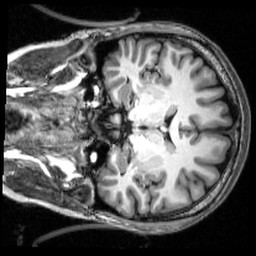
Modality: T1w
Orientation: coronal
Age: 21
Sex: female
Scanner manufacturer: siemens
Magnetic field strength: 3 T
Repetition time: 2.53 s
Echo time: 0.00339 s